Interaction volume radius: 5 \u00c5
Interaction volume height: 25 \u00c5
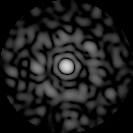
Disorder parameter: 0.8686